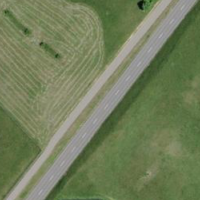
EUNIS habitat code: 25
Species observed at this site:
Verbascum blattaria